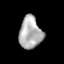
Tissue: prostate
Cell type: T cells
Senescence score: 0.319
Nuclear area (px): 707
Mean DAPI intensity: 175.69